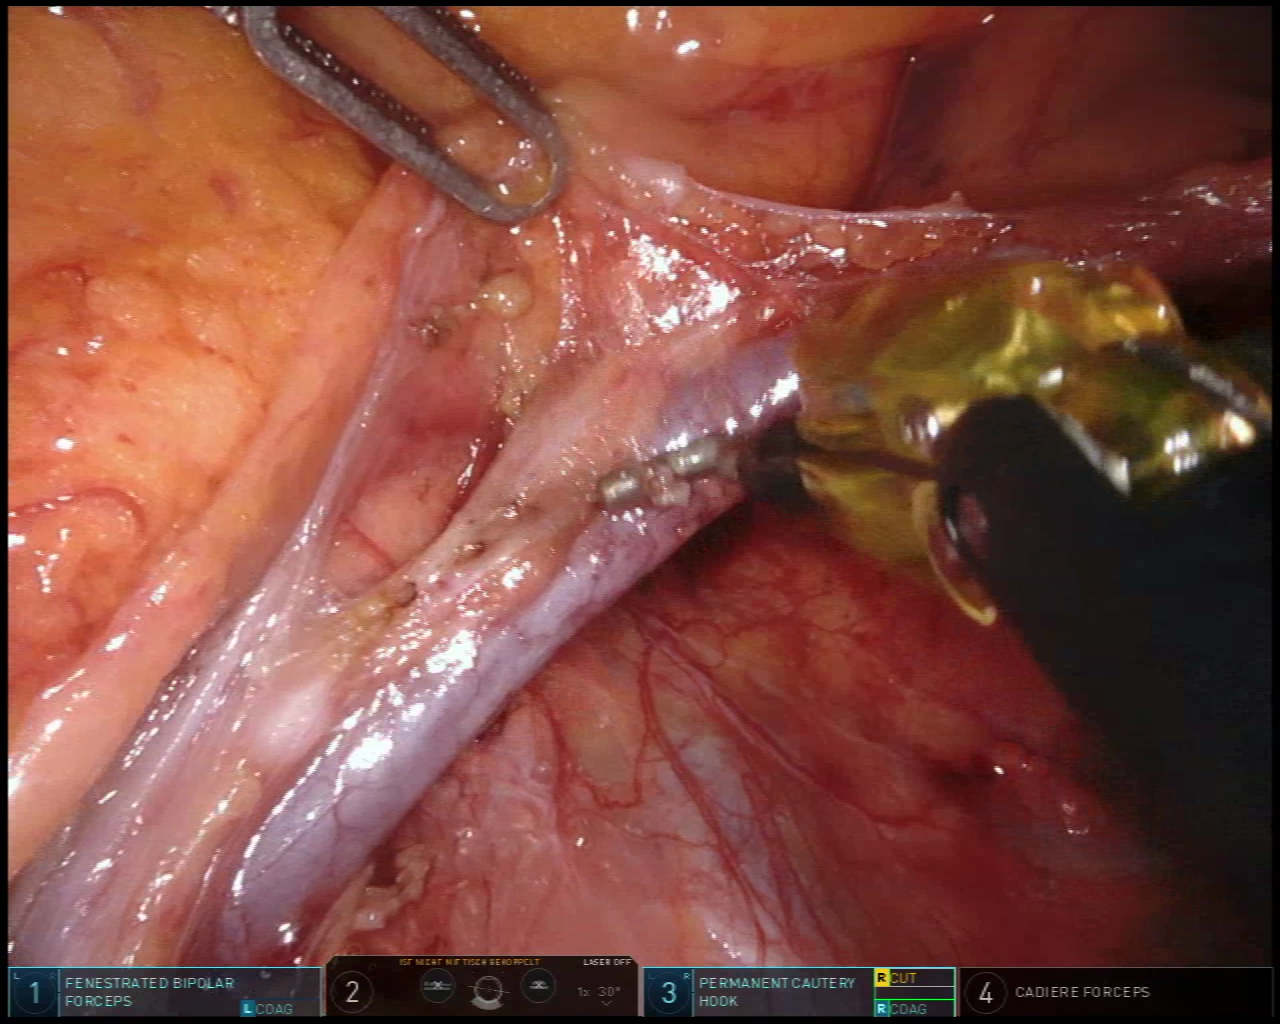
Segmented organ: intestinal_veins
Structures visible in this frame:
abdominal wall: no
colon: no
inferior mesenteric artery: no
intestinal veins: yes
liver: no
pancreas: no
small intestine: no
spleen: no
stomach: no
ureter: no
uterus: no
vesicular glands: no